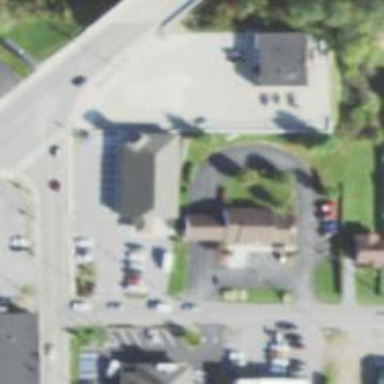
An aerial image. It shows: Pharmacy providing healthcare services.